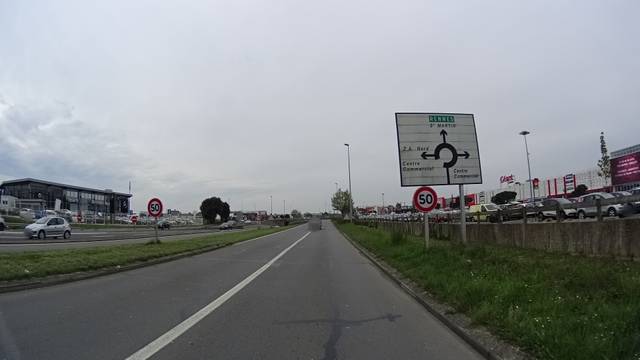
Region: France
Coordinates: 48.138, -1.694